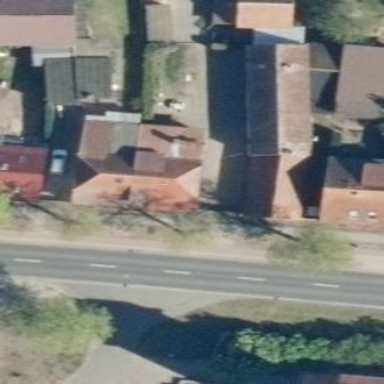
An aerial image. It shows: Residential building with gabled roof.